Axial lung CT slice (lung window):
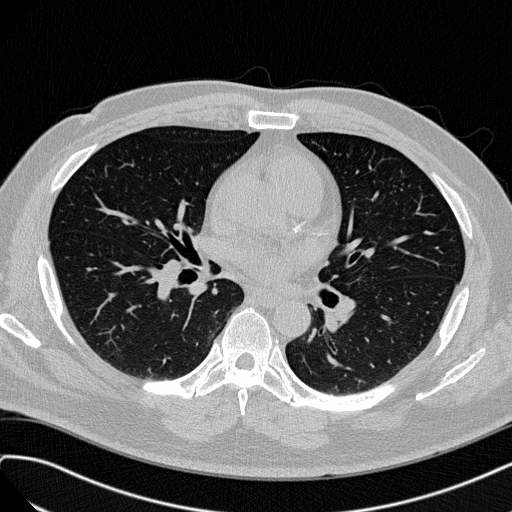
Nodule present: no